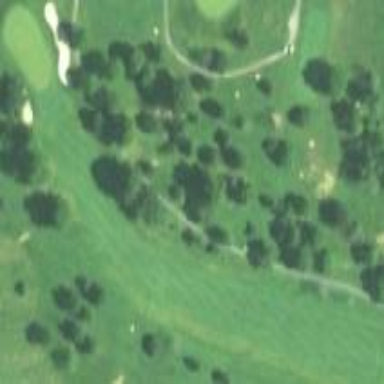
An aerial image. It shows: Golf fairway in the image.